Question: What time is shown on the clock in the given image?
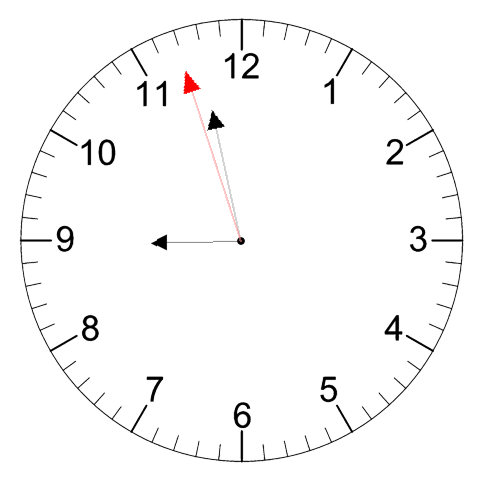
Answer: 08:57:57